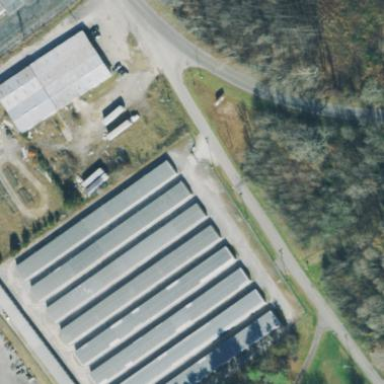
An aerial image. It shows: Storage rental shop located in building.